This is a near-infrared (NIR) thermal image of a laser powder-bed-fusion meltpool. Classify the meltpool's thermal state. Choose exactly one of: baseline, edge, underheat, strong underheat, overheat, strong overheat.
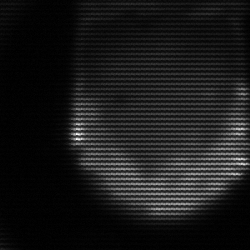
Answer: edge